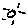
Label: sun